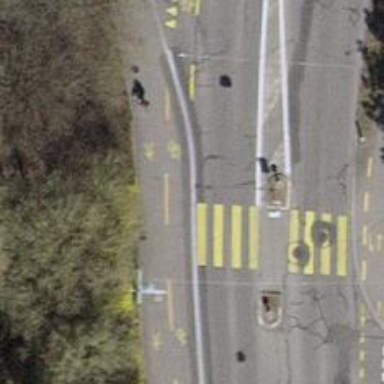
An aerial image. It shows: Asphalt path that serves as sidewalk.